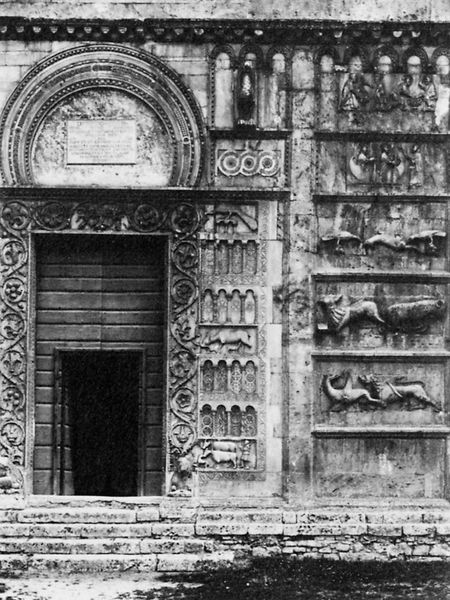
Titel: Detail der Vorderseite von San Pietro, Spoleto
Künstler: Gebrüder Alinari
Standort: Bologna
Institution: Istituto di Storia dell'Arte dell'Università di Bologna
Schlagwörter: schatten, weiß, grau, holz, licht, schwarz, tür, dach, gebäude, tiere, ornament, architektur, rahmen, stein, ranken, relief, bogen, fassade, figuren, treppe, detail, inschrift, dekor, flügeltür, stufen, tor, foto, fotografie, photographie, eingang, medaillon, rechteck, schwarzweiß, jagd, photo, fries, sims, gesims, register, reliefs, aufnahme, perlenband, bau, gebälk, perlenkranz, mexikanisch, ornamnetik, photograhpe, tierbilder